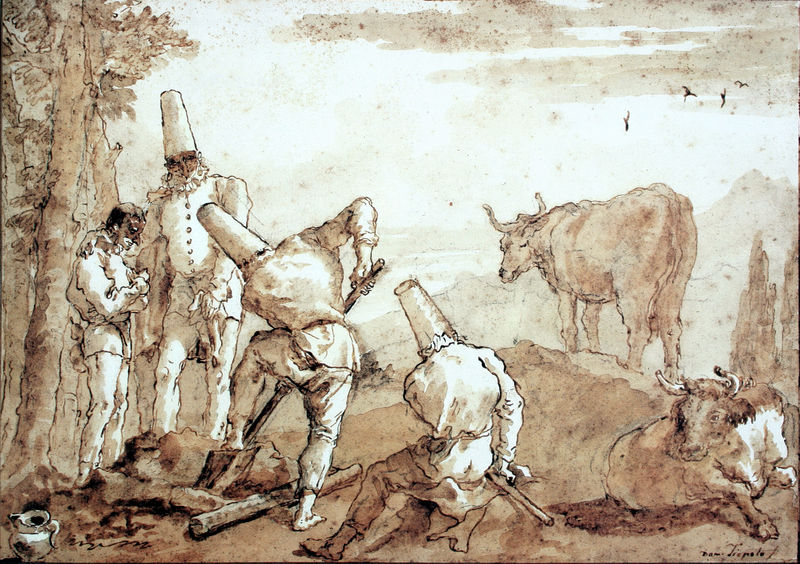
Titel: Der junge Pulcinella beim Betrachten der Bauern
Künstler: Giovanni Domenico Tiepolo
Standort: London
Institution: Sir Brinsley Ford
Schlagwörter: baum, berg, feder, gruppe, himmel, laub, mann, schatten, vogel, wasser, weiß, wolken, baumstämme, bäume, landschaft, menschen, see, sitzen, braun, grau, hintergrund, holz, hut, hüte, licht, männer, nase, profil, schwarz, skizze, szene, zeichnung, gürtel, tier, tiere, wolke, beige, kappen, mütze, mützen, kragen, mensch, tod, horn, signatur, ast, birken, erde, hügel, kühe, natur, stamm, vögel, weide, weite, kirche, boden, auge, kostüm, knopf, wald, arbeit, bauern, stock, henkel, kanne, krug, vase, zypressen, schweif, taille, topf, papier, umrisse, italien, stab, hosen, berge, gebirge, kuh, rind, linien, arbeiter, grube, stämme, balken, knöpfe, bauer, umriss, kirchtürme, tusche, gefäß, hacken, rinder, maske, orient, diesig, haufen, zypresse, clown, loch, radierung, knüppel, schwarzweiß, stöcke, schlamm, daumier, leben, beerdigung, maul, landwirtschaft, kostüme, graben, hörner, bulle, ochse, ochsen, stier, stiere, raben, schaufel, spaten, umrisslinien, stecken, harlekin, lavierung, tonkrug, coloriert, masken, pierrot, tiepolo, clowns, karikaturen, jimmel, begraben, pierrots, rundholz, sse, pulcinella, harelkin, pinocchio, schatzsuche, stämmme, harlekine, höhrner, crème